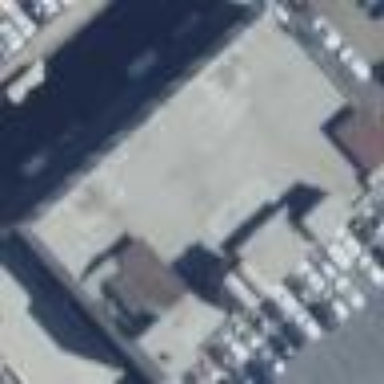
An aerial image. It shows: Industrial building.